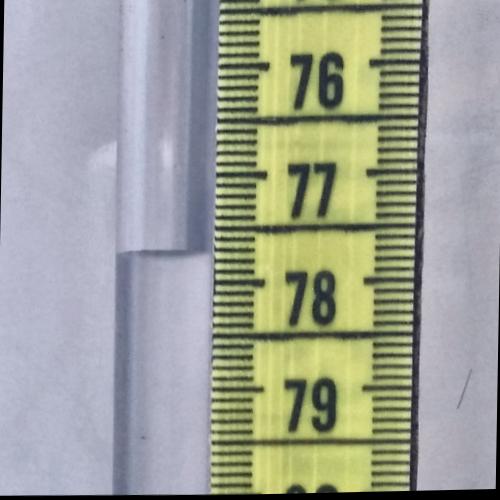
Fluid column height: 77.7 cm